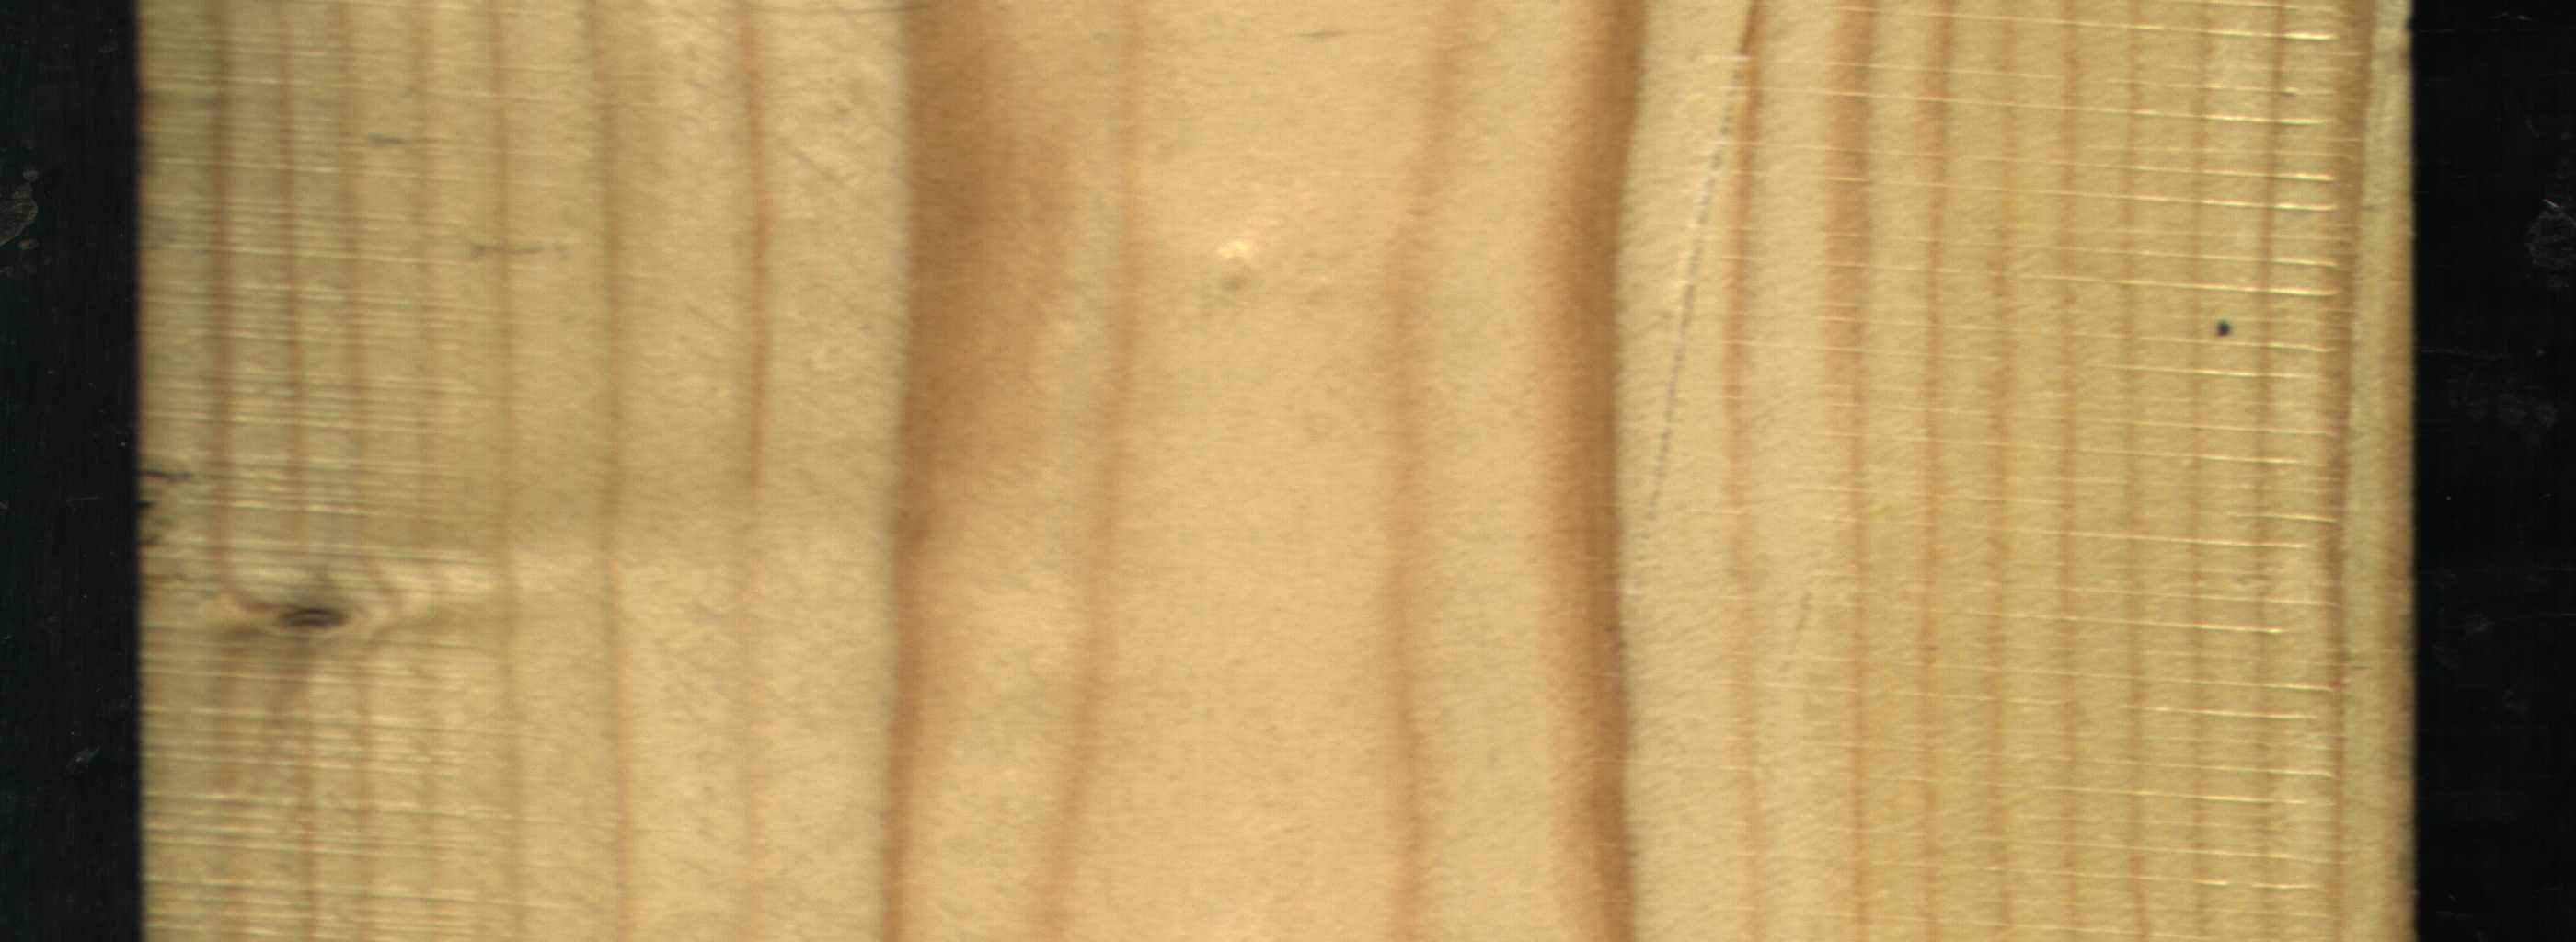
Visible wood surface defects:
Live_Knot